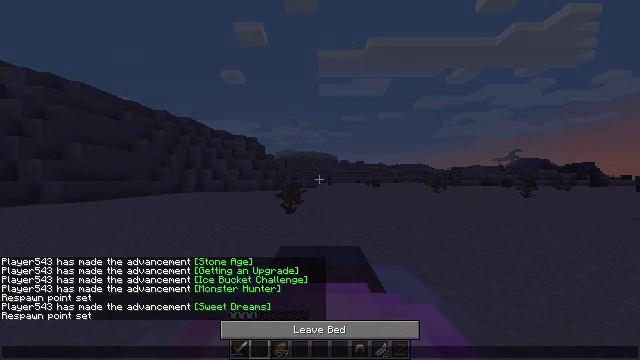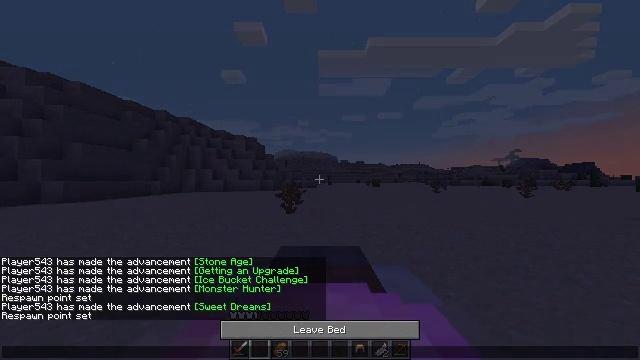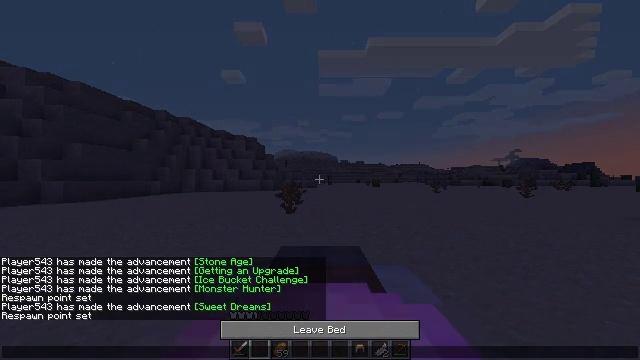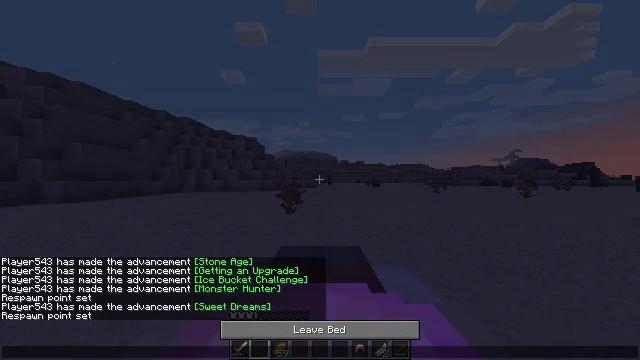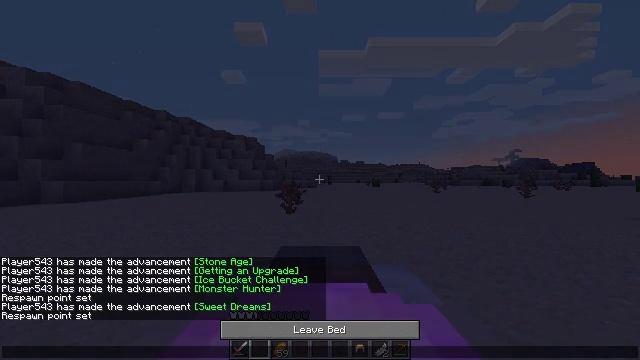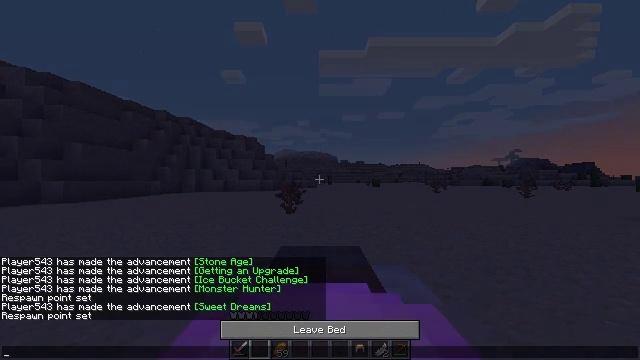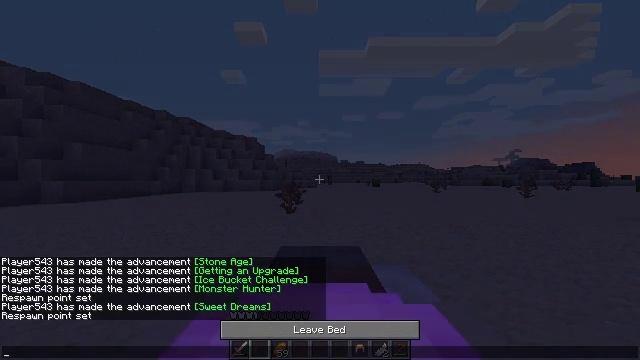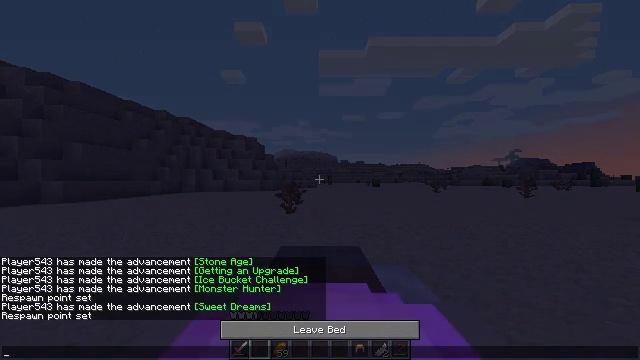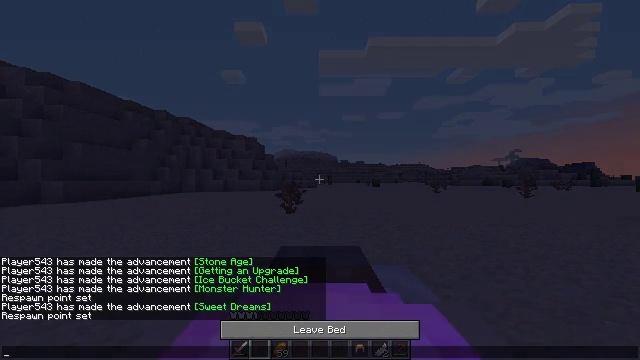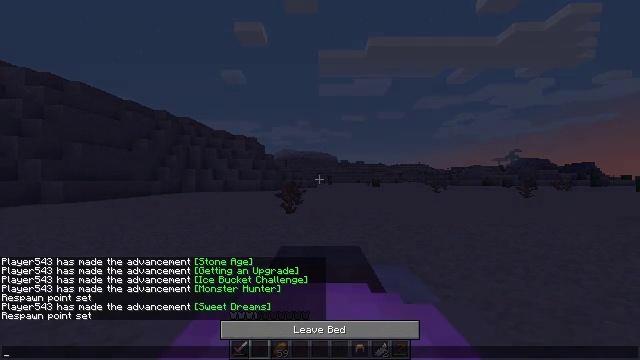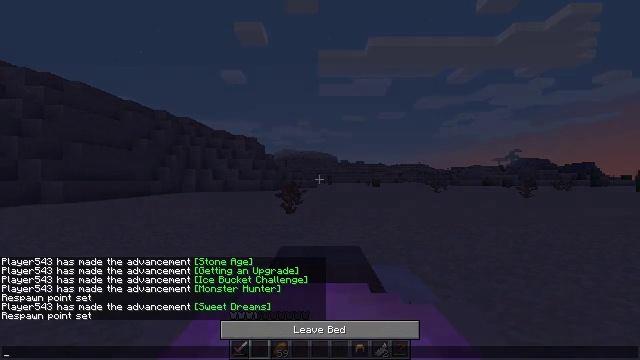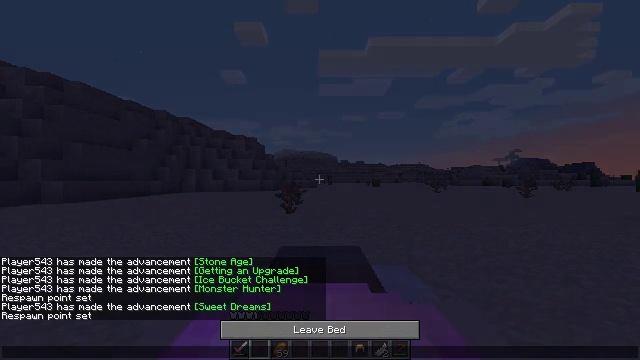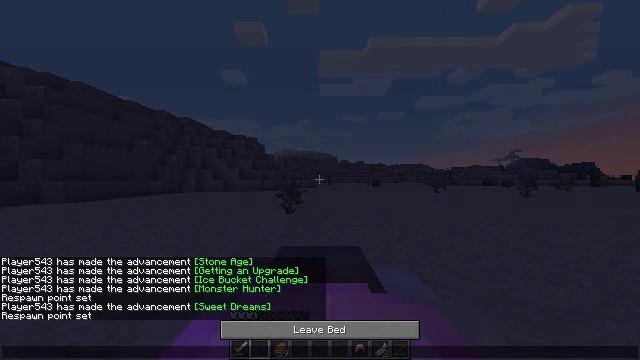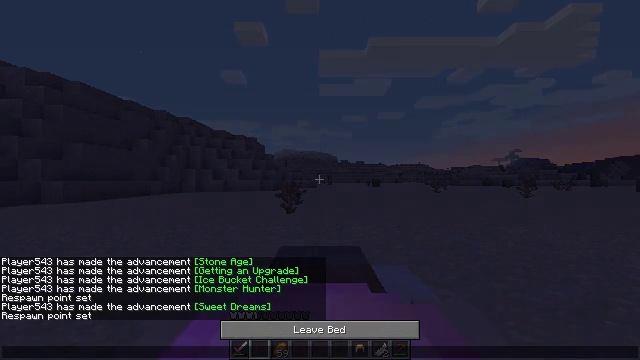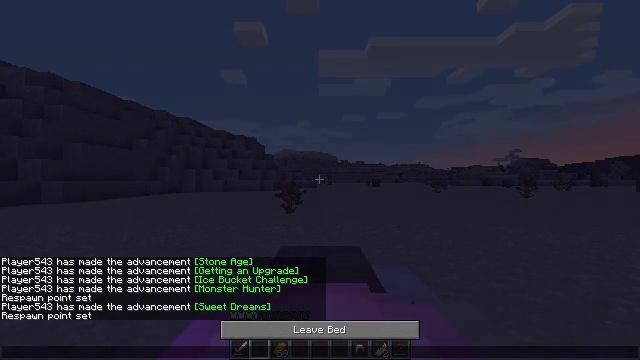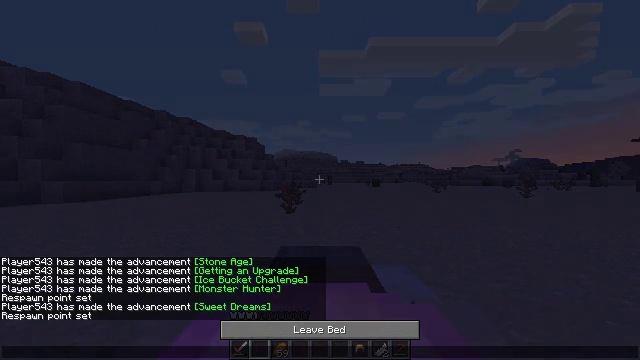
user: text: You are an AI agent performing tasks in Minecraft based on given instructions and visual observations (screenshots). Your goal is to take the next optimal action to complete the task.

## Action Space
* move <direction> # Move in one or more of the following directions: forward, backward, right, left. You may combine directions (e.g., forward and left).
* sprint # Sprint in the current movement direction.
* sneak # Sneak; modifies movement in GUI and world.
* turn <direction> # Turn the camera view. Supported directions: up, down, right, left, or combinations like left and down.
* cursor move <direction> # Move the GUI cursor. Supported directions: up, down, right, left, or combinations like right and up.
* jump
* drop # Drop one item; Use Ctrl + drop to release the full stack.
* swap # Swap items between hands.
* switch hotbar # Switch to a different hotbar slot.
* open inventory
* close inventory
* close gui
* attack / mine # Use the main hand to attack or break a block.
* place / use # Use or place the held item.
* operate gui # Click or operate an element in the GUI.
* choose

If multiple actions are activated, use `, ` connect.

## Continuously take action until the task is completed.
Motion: motion action
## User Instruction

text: Collect orange terracotta for building.
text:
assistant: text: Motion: no_op
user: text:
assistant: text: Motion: no_op
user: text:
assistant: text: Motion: no_op
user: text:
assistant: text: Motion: no_op
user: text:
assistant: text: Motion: no_op
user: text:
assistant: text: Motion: no_op
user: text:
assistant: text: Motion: no_op
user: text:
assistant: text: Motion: no_op
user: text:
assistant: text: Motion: no_op
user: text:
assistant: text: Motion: no_op
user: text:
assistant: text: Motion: no_op
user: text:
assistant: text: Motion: no_op
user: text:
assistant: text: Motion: no_op
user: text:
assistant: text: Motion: no_op
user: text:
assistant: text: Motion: no_op
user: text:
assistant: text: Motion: no_op
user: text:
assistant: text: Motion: no_op
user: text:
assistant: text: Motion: no_op
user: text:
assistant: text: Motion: no_op
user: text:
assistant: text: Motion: no_op
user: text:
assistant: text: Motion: no_op
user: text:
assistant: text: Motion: no_op
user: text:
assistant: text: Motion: no_op
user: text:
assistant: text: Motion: no_op
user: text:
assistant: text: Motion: no_op
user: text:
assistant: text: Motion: no_op
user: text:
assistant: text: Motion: no_op
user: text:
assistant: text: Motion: no_op
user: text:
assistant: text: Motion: no_op
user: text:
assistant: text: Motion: no_op